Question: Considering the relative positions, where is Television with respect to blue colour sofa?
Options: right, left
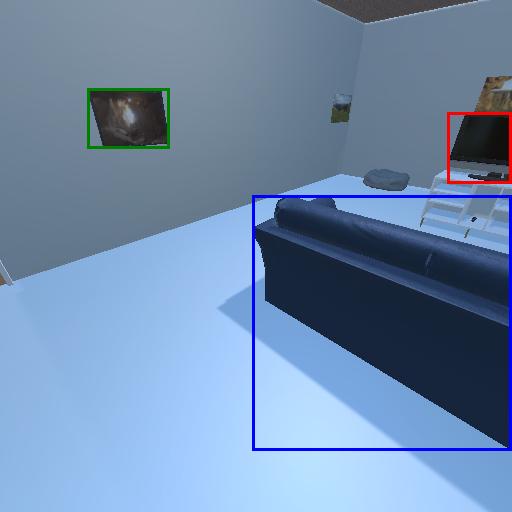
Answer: right